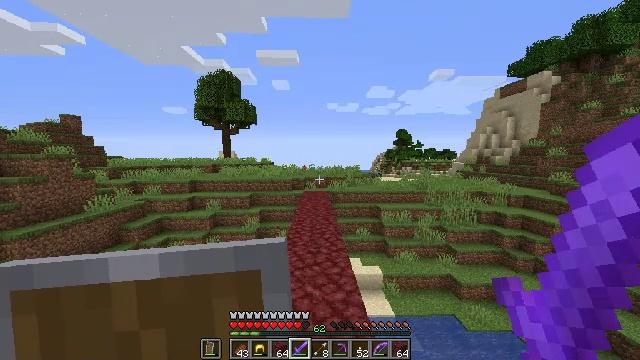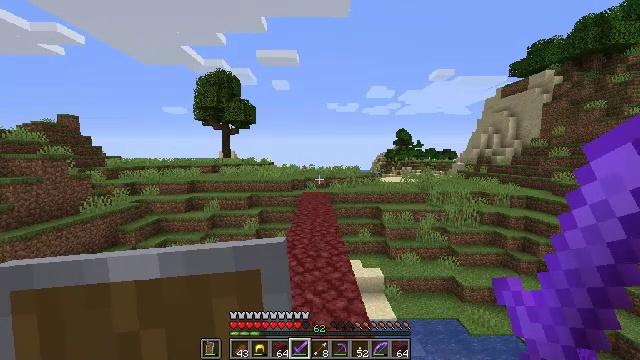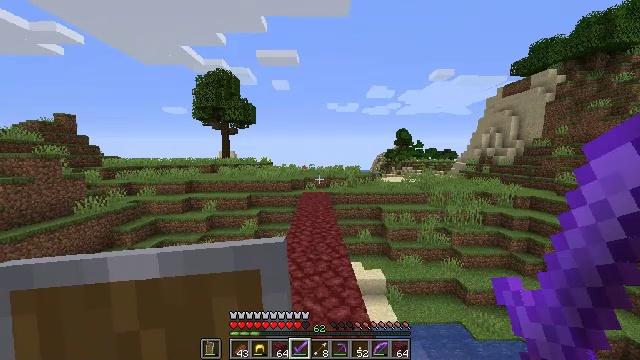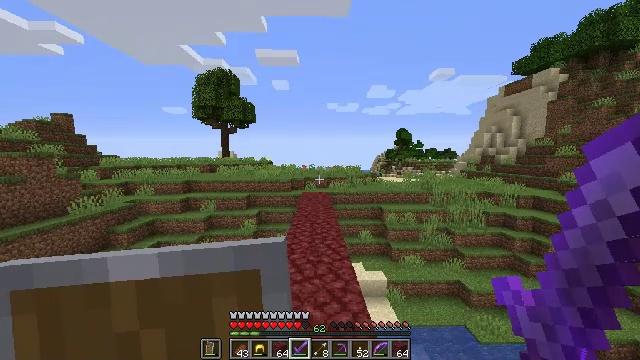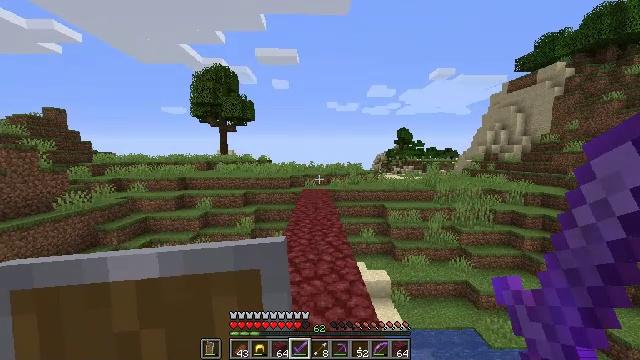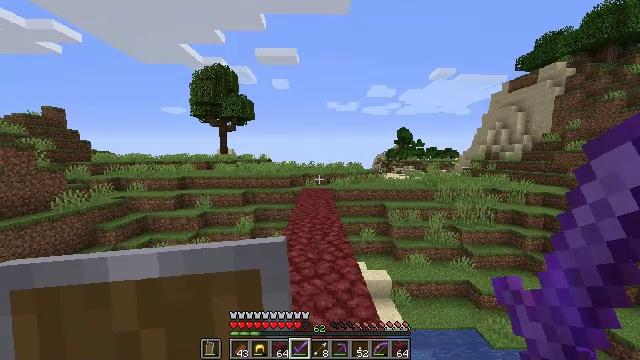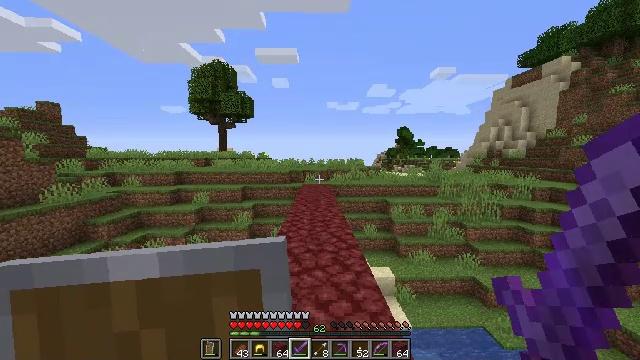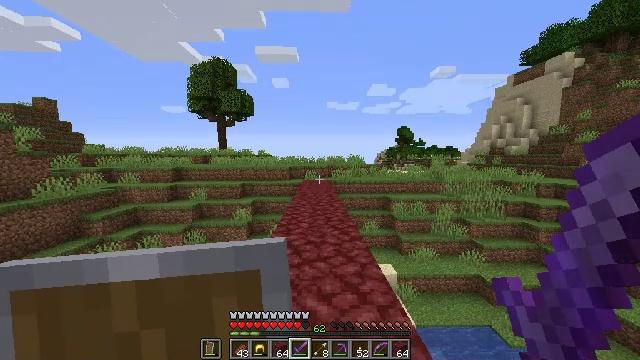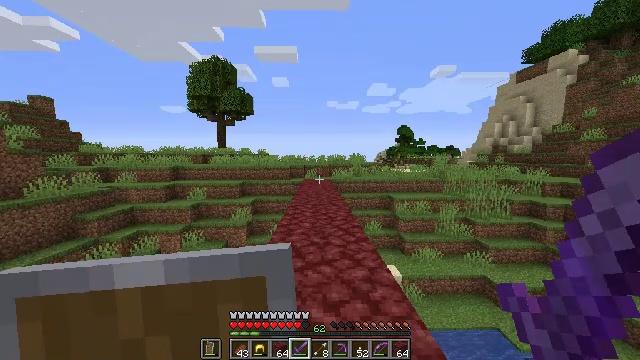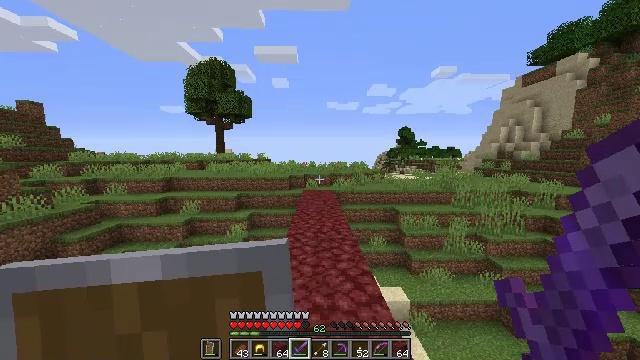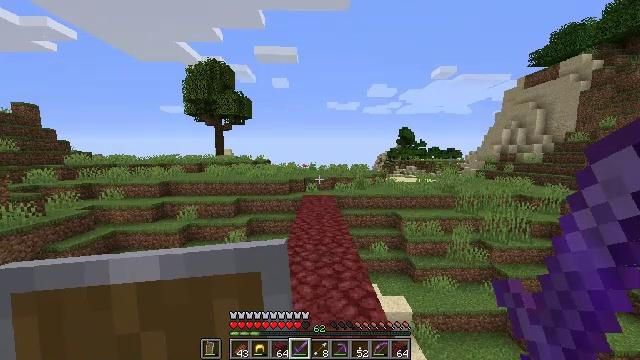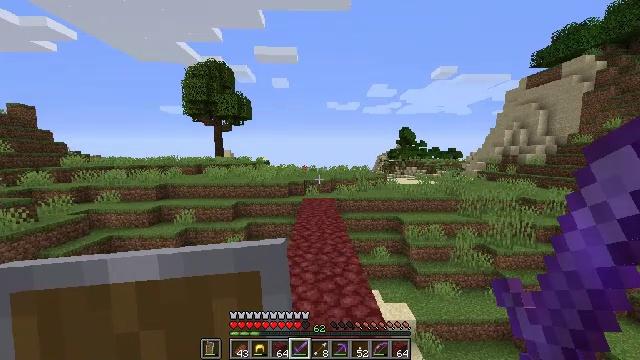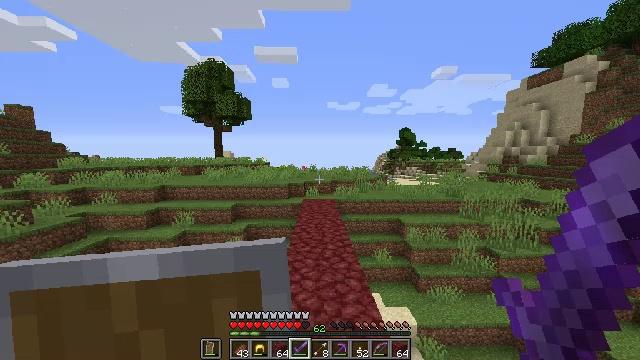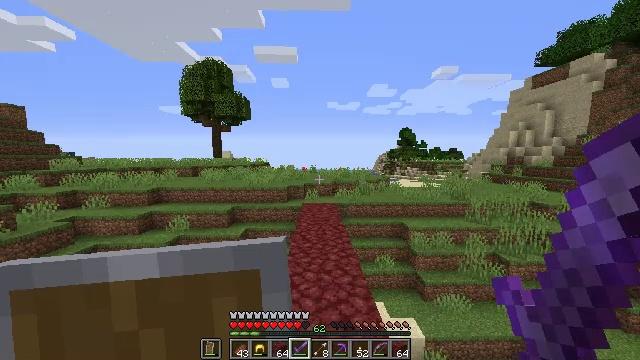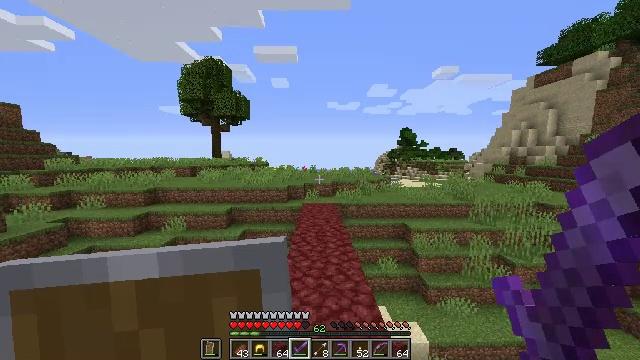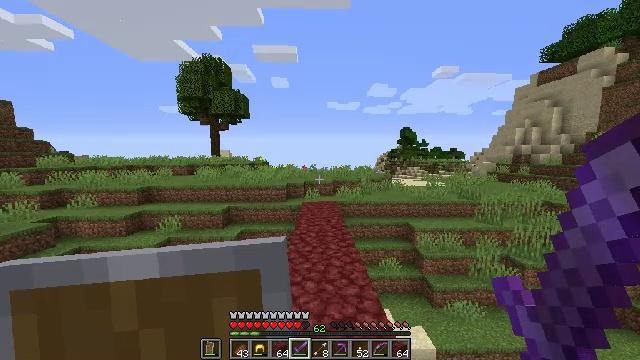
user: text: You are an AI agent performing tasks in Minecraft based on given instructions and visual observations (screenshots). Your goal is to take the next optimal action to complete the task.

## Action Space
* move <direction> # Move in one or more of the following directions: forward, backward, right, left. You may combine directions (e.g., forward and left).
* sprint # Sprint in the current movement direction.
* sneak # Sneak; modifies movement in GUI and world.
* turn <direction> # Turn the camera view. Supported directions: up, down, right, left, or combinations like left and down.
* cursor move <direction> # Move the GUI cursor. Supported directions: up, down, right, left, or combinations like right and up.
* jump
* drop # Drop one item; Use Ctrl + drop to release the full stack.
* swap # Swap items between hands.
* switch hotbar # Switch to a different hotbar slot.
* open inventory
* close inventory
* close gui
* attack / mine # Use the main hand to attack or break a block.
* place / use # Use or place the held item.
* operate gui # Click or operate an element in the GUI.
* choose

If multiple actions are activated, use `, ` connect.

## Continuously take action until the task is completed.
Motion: motion action
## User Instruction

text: Left click on the ender chest to mine.
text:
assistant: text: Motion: move forward, jump
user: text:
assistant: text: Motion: move forward, jump
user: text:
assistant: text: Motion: move forward, jump
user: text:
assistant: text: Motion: move forward, jump
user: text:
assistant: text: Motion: move forward and move left, jump
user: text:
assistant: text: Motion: move forward and move left, jump
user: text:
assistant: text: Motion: move forward and move left, jump
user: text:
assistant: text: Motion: move forward, jump
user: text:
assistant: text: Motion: move forward, jump
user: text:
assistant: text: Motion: move forward, jump
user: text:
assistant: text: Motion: move forward, jump
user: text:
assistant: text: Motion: move forward, jump
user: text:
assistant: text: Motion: move forward, jump
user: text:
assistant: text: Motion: move forward, jump
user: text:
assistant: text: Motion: move forward, jump
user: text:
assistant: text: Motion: move forward, jump
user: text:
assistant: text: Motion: move forward, jump
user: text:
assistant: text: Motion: move forward, jump
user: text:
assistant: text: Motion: move forward, jump
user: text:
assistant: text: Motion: move forward, jump
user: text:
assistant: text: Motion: move forward, jump
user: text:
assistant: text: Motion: move forward, jump
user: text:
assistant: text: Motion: move forward, jump
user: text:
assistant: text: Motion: move forward, jump
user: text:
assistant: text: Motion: move forward, jump
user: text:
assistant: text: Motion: move forward, jump
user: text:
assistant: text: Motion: move forward, jump
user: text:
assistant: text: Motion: move forward, jump
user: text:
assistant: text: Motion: move forward, jump
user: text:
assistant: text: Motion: move forward, jump